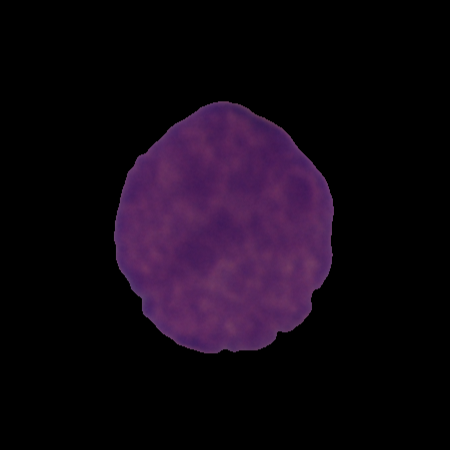
Label: cancer